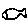
Label: fish